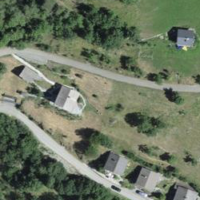
EUNIS habitat code: 23
Species observed at this site:
Graphosoma italicum
Satyrus ferula
Artemisia vulgaris
Spilostethus saxatilis
Ptyonoprogne rupestris
Potentilla recta